Question:
Above picture shows my problem, Go through many of the blogs, Godaddy support, stack overflow questions. FACING THIS PROBLEM FROM ONE MONTH, So at last Stack community to help.
There is no web.config file in my root folder but .htaccess file whom change does'nt effect permalinks.
as my current permalink structure is
<URL>
details of hosting server
Godaddy with windows hosting enviornment and iis 7 server.
Godaddy don'nt have any knowledge about this in there help center.
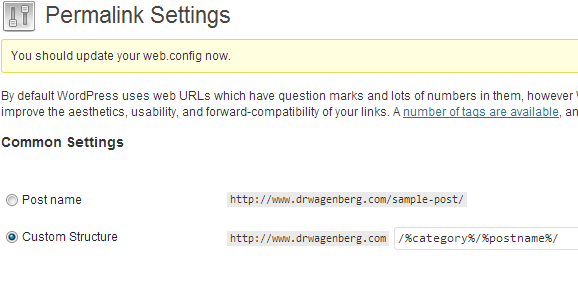
Answer: You need to create a 'web.config' file in the root directory of your WordPress installation (the same directory as the '.htaccess' file), and add the following code in 'web.config':
'''
<?xml version="1.0" encoding="UTF-8"?>
<configuration>
<system.webServer>
<rewrite>
<rules>
<rule name="wordpress" patternSyntax="Wildcard">
<match url="*"/>
<conditions>
<add input="{REQUEST_FILENAME}" matchType="IsFile" negate="true"/>
<add input="{REQUEST_FILENAME}" matchType="IsDirectory" negate="true"/>
</conditions>
<action type="Rewrite" url="index.php"/>
</rule></rules>
</rewrite>
</system.webServer>
</configuration>
'''
This should enable pretty permalinks in WordPress with URL Rewrite running on IIS.